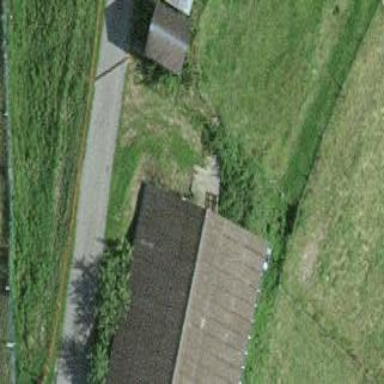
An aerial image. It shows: Shed building.